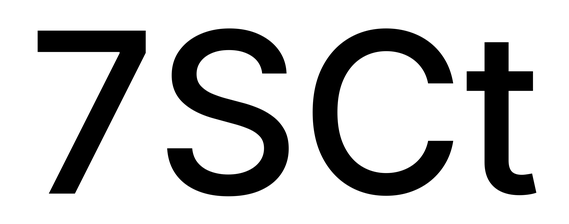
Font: Inter_Medium